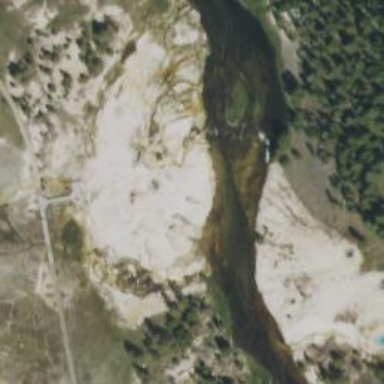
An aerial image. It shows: Geyser in its natural environment.